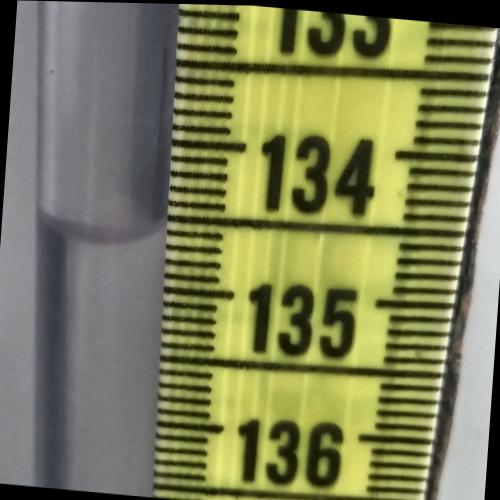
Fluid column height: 134.6 cm